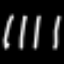
Label: line